The plot is a Hilbert-envelope spectrum of a rotating bearing's acceleration signal, annotated with the bearing's characteristic defect frequencies. Determine the bearing's health state. Answer with exactly one of: normal, inner_race, outer_race, ball.
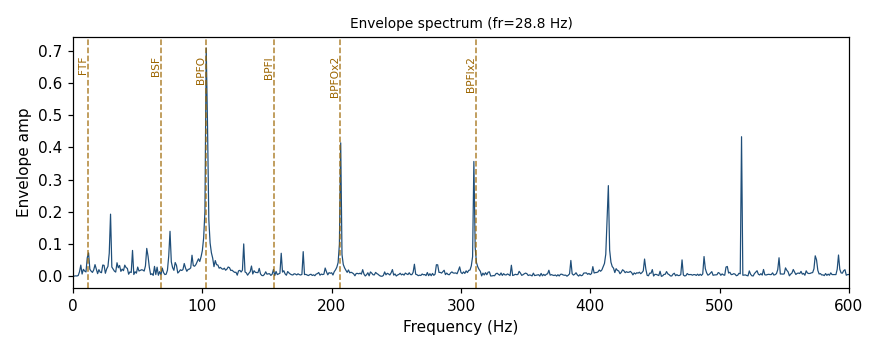
Answer: outer_race